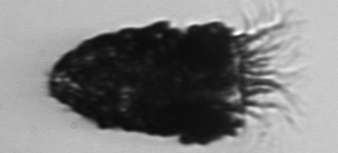
Label: Stenosemella_pacifica